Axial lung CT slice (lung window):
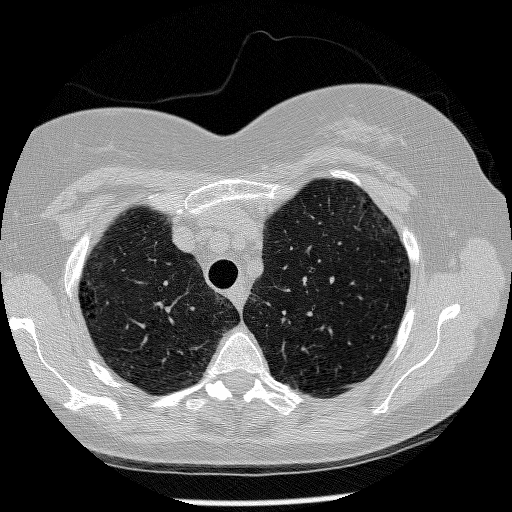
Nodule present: no